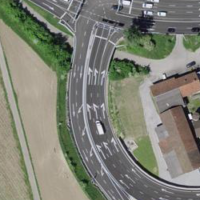
EUNIS habitat code: 57
Species observed at this site:
Epilobium hirsutum